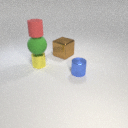
large brown metal cube behind small blue metal cylinder